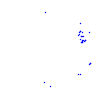
Particle: kaon